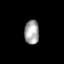
Tissue: lung
Cell type: Others
Senescence score: 0.6034
Nuclear area (px): 345
Mean DAPI intensity: 164.8